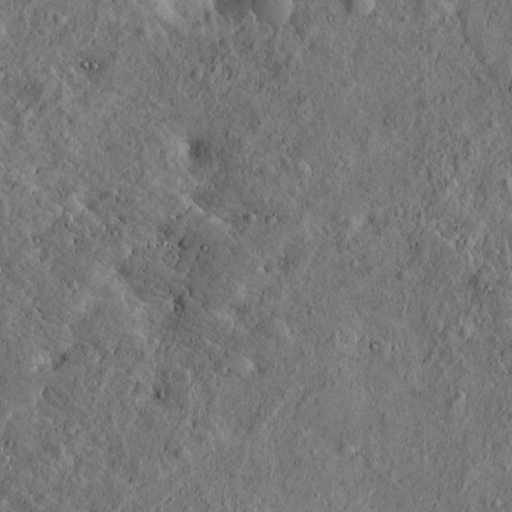
Objects detected: cone